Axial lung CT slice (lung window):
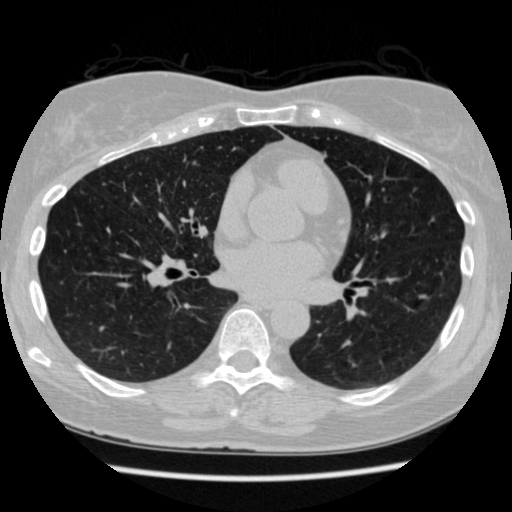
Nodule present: no